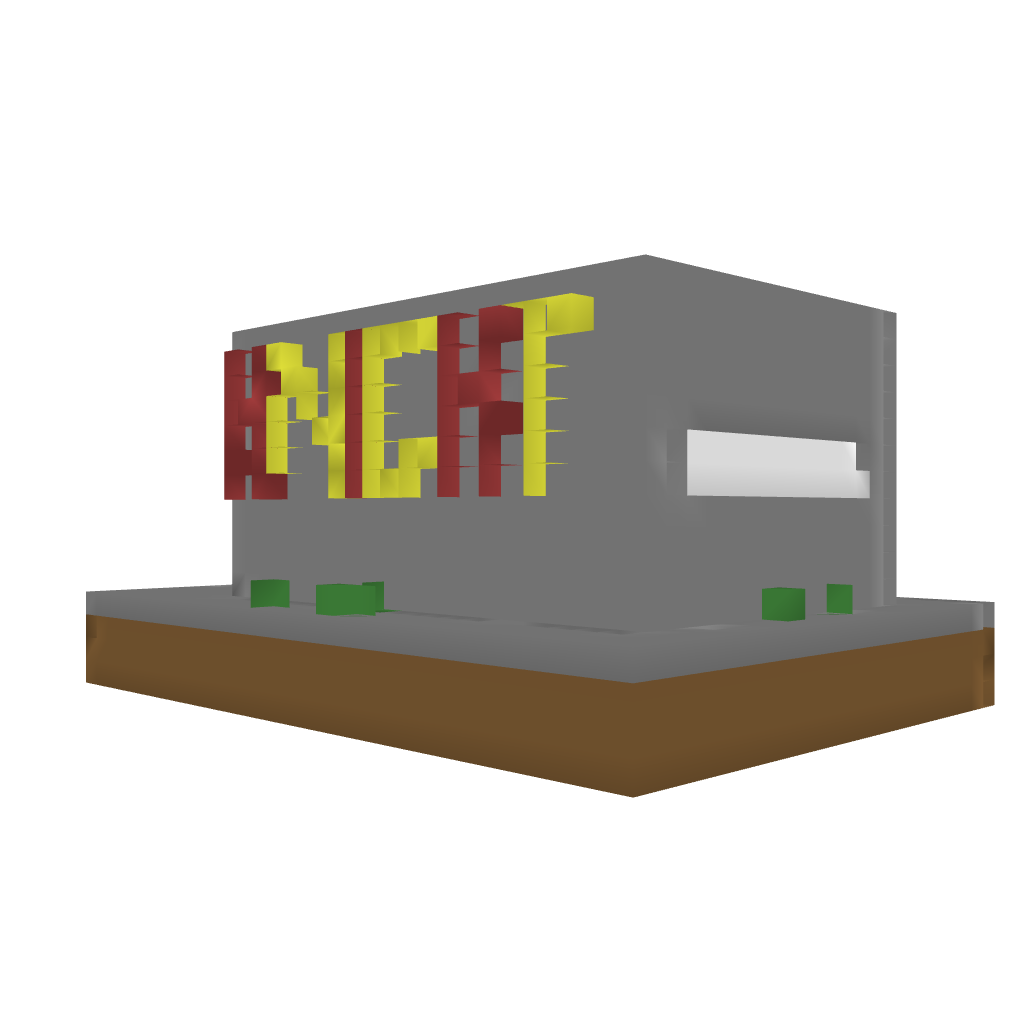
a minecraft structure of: Royal Knight House bad low quality